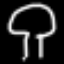
Label: mushroom